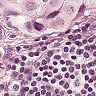
Metastatic tissue present: yes